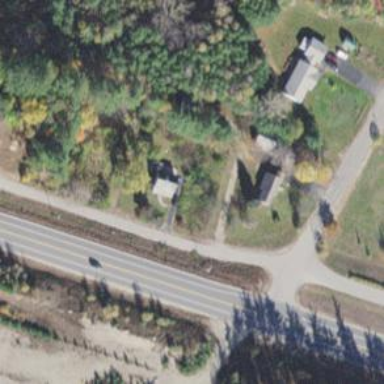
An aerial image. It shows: Driveway.